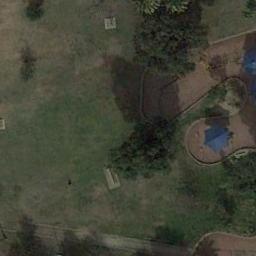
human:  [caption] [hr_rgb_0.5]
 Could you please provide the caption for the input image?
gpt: There are many green trees and several buildings on the green grass .

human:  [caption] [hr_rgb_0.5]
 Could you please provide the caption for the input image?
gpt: The entire image is dominated by grass .

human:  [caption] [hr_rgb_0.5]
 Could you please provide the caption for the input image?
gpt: Many trees are on the meadow .

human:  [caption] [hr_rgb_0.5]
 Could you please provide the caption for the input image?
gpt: This meadow has sparse grasses, Some trees and a clearing .

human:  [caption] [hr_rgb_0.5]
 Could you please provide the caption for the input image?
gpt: There are some green trees on the sparse meadow .